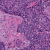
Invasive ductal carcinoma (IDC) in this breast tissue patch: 1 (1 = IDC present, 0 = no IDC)